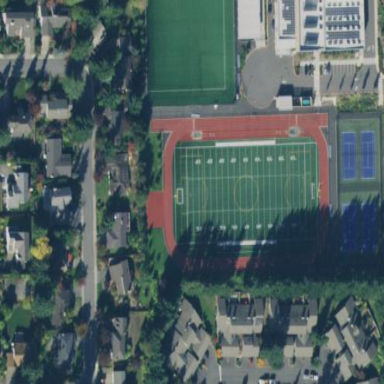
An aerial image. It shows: Artificial turf pitch used for American football.